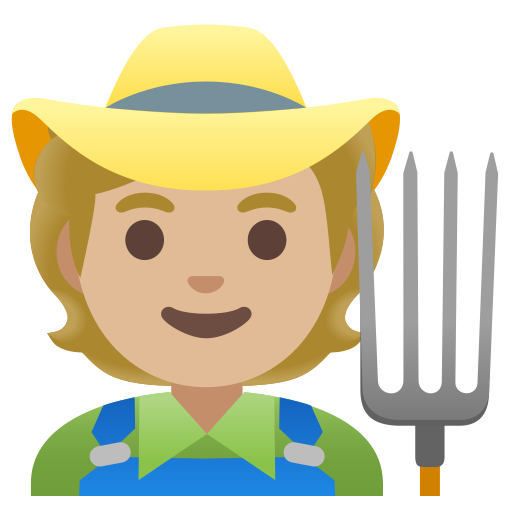
Emoji: 🧑🏼‍🌾